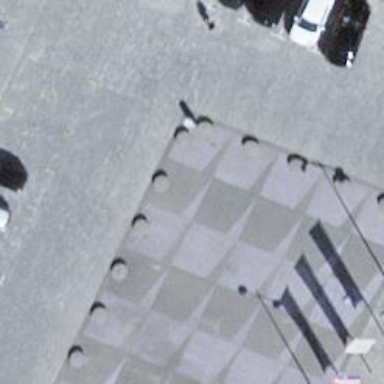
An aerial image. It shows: Bollard barrier.